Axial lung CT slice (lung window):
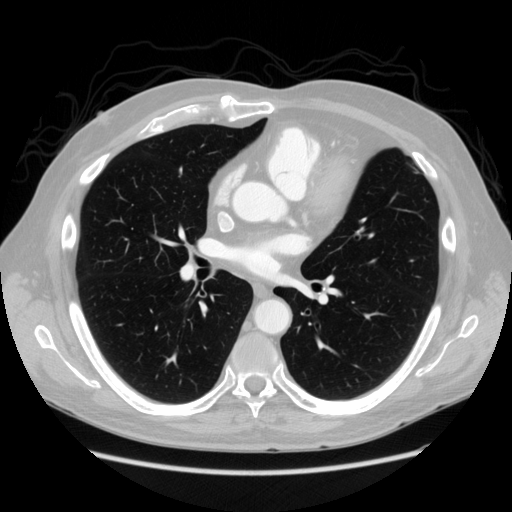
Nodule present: no